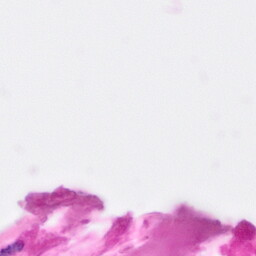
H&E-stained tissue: Pancreatic